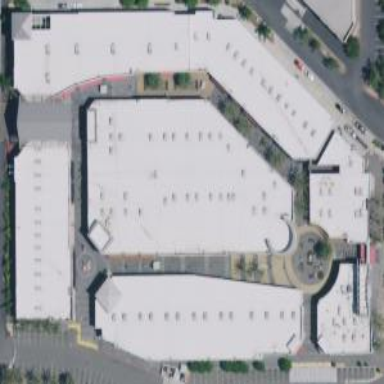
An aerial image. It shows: Mall.